Aerial crown-view tile of a tropical tree (Barro Colorado Island, Panama), acquired 20250616:
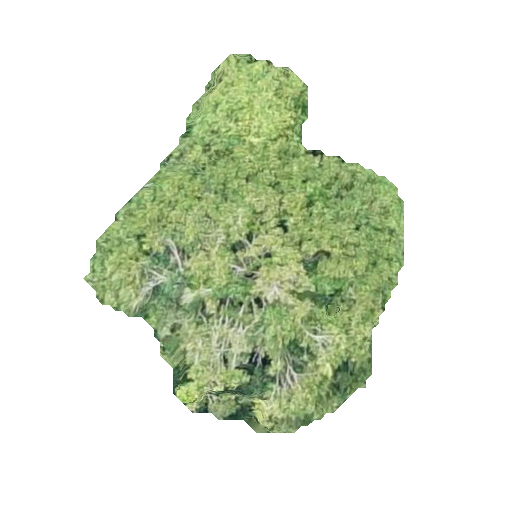
Species: Prioria copaifera
GBIF accepted scientific name: Prioria copaifera
Crown area: 108.546 m²